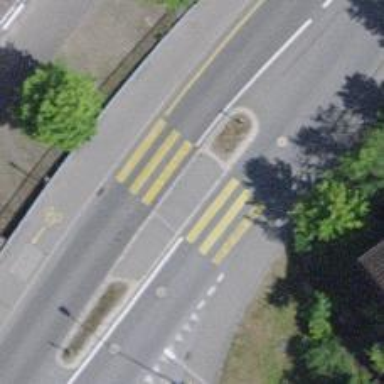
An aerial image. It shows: Marked road crossing with pedestrian island.